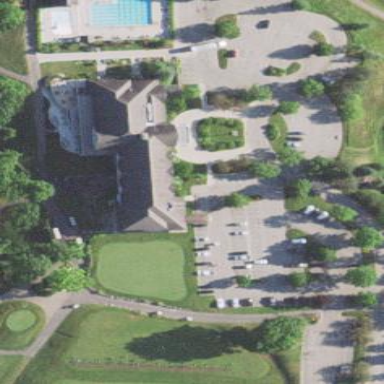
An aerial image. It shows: Clubhouse building at golf course.